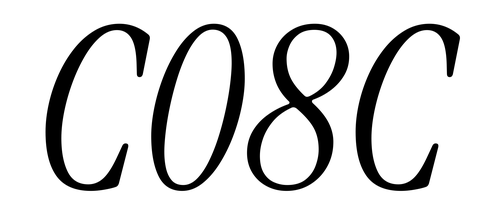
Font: InstrumentSerif-Italic